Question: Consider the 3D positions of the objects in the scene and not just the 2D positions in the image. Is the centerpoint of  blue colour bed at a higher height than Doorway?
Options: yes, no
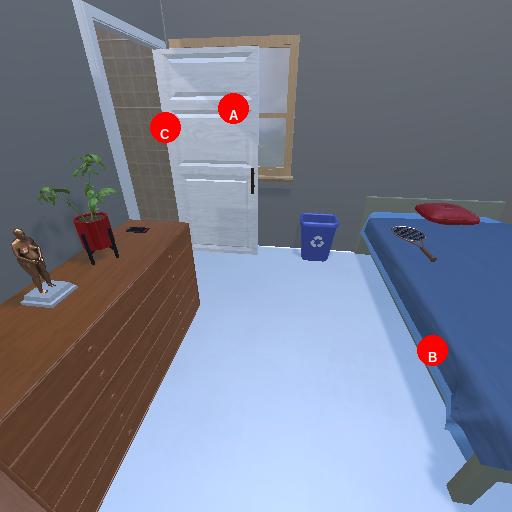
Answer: yes